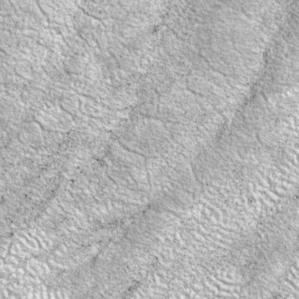
Label: non_frost